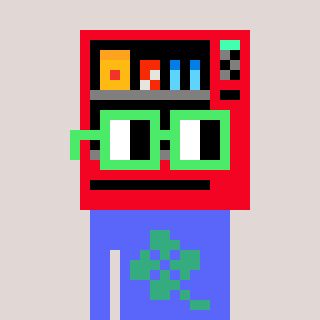
a pixel art character with square light green glasses, a vending machine-shaped head and a purple-colored body on a warm background